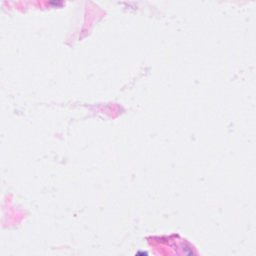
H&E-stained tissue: Breast